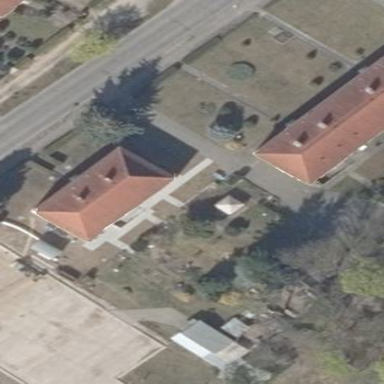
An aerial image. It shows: Hipped roof on residential building.